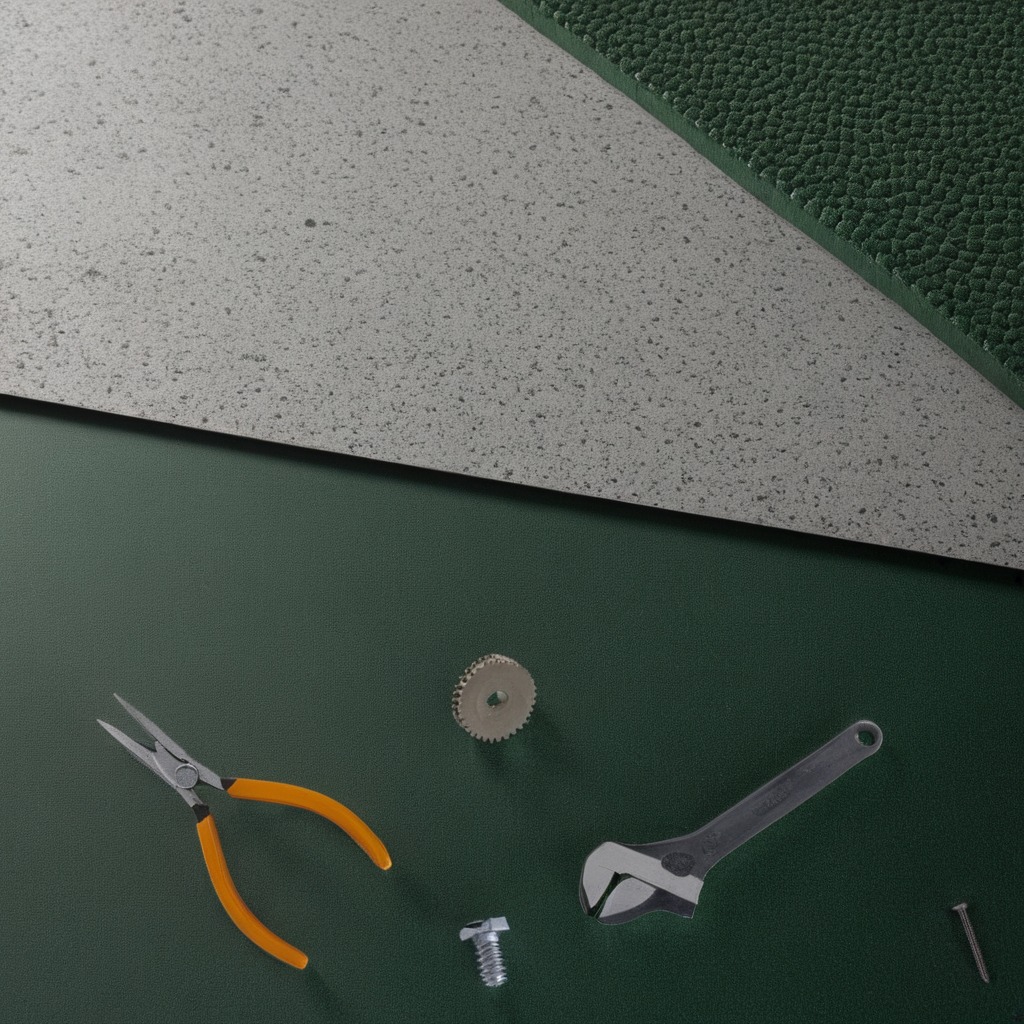
A steel gear with teeth, a metal machine screw, an iron nail, pliers, and a wrench are lying on the clean granite tabletop covered with a green rubber mat inside a workshop under bright overhead lighting crisp shadows high clarity worn but beneath the mat.